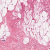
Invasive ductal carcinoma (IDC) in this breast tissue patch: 0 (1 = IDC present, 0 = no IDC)